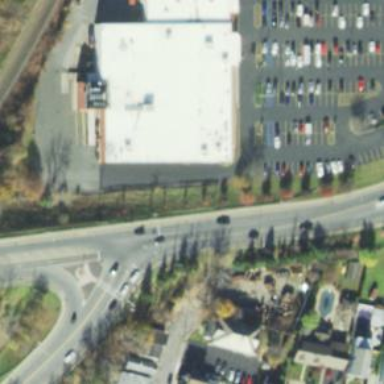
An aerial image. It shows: Retail building housing supermarket.